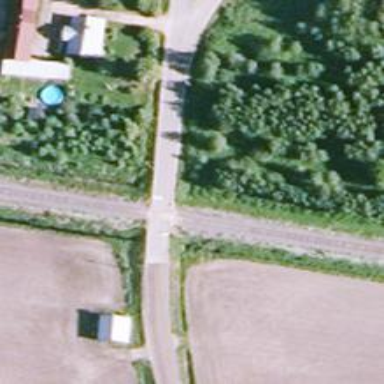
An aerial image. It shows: Level crossing along the railway.